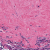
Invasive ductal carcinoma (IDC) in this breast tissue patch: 0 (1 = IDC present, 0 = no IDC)